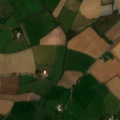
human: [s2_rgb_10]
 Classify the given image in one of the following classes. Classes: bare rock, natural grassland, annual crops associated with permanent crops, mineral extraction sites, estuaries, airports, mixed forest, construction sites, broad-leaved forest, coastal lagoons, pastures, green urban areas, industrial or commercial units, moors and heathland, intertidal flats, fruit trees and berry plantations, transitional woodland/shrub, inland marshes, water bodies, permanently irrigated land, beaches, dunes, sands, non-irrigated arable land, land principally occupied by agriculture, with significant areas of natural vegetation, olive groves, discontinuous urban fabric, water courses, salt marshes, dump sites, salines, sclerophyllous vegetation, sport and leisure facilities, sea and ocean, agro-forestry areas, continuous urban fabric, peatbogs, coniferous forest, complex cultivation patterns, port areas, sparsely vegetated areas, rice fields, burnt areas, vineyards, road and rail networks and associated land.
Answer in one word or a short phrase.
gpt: non-irrigated arable land, pastures